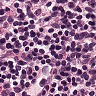
Metastatic tissue present: no